Question: Table1
'''
ID Name Tags
----------------------------------
1 Customer1 Tag1,Tag5,Tag4
2 Customer2 Tag2,Tag6,Tag4,Tag11
3 Customer5 Tag6,Tag5,Tag10
'''
and Table2
'''
ID Name Tags
----------------------------------
1 Product1 Tag1,Tag10,Tag6
2 Product2 Tag2,Tag1,Tag5
3 Product5 Tag1,Tag2,Tag3
'''
what is the best way to join Table1 and Table2 with Tags column?
It should look at the tags column which coma seperated on table 2 for each coma seperated tag on the tags column in the table 1
Note: Tables are not full-text indexed.

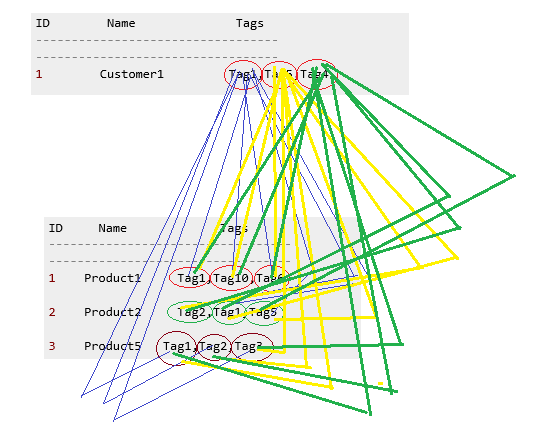
Answer: I developed a solution as follows:
'''
CREATE TABLE [dbo].[Table1](
Id int not null,
Name nvarchar(250) not null,
Tag nvarchar(250) null,
) ON [PRIMARY]
GO
CREATE TABLE [dbo].[Table2](
Id int not null,
Name nvarchar(250) not null,
Tag nvarchar(250) null,
) ON [PRIMARY]
GO
'''
get sample data for Table1, it will insert records
'''
INSERT INTO Table1
SELECT CustomerID,CompanyName, (FirstName + ',' + LastName)
FROM AdventureWorks.SalesLT.Customer
GO 3
'''
sample data for Table2.. i need same tags for Table2
'''
declare @tag1 nvarchar(50) = 'Donna,Carreras'
declare @tag2 nvarchar(50) = 'Johnny,Caprio'
'''
get sample data for Table2, it will insert records
'''
INSERT INTO Table2
SELECT ProductID,Name, (case when(right(ProductID,1)>=5) then @tag1 else @tag2 end)
FROM AdventureWorks.SalesLT.Product
GO 3
'''
# My Solution
'''
create TABLE #dt (
Id int IDENTITY(1,1) PRIMARY KEY,
Tag nvarchar(250) NOT NULL
);
'''
I've create temp table and i will fill with Tag-s in Table1
'''
insert into #dt(Tag)
SELECT distinct Tag
FROM Table1
'''
Now i need to vertical table for tags
'''
create TABLE #Tags ( Tag nvarchar(250) NOT NULL );
'''
Now i'am fill #Tags table with , you can use Cursor but while is faster
'''
declare @Rows int = 1
declare @Tag nvarchar(1024)
declare @Id int = 0
WHILE @Rows>0
BEGIN
Select Top 1 @Tag=Tag,@Id=Id from #dt where Id>@Id
set @Rows =@@RowCount
if @Rows>0
begin
insert into #Tags(Tag) SELECT Data FROM dbo.StringToTable(@Tag, ',')
end
END
'''
last step : join Table2 with #Tags
'''
select distinct t.*
from Table2 t
inner join #Tags on (',' + t.Tag + ',') like ('%,' + #Tags.Tag + ',%')
'''
Table rowcount= 28000 Table2 rowcount=9735 select is less than 2 second